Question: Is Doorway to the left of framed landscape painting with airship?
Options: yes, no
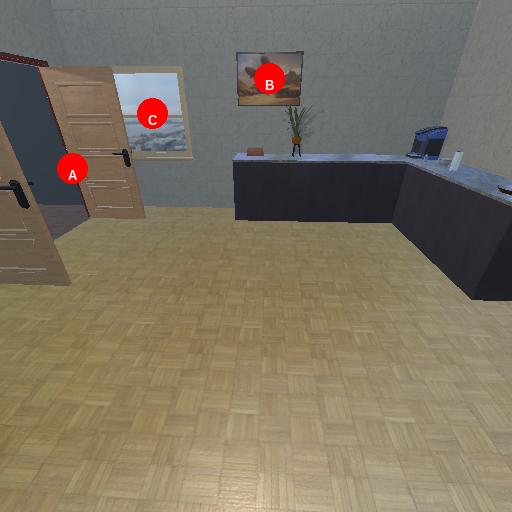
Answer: yes